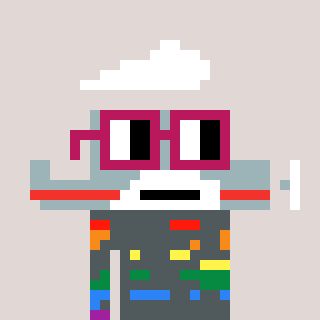
a pixel art character with square dark red glasses, a plane-shaped head and a rust-colored body on a warm background